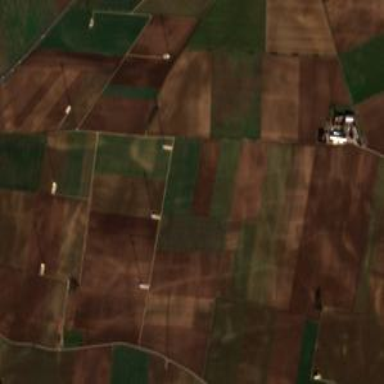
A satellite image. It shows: Farmland where wheat is grown.